Question: My GUI shows the vehicles in my , and vehicles that I want to set in two different (classes that extend JTable).
For availables I intend that these vehicles can be observed from an (third-part software).
Both the tables show the descriptions of Vehicles in the rows...for this I have created and classes.
The Vehicle class is an abstract class and his subclasses are: Car, Truck, Trailer, etc. .
You can see a snapshot of my software:

My problems are these:
In my current implementation I don't think of manage really good the . You can see in VehicleTableModel (fire...() methods) and in ShipperAgentGUI (coordinators and listeners). I think I have partially resolved this problem with the use of the inner class for the updates between tables, but I don't know how optimize these.
For example in case of delete or update of a row I make ; ... the WHOLE table...
...another way?
ShipperAgentGUI.java
'''
public class ShipperAgentGUI extends JFrame implements ActionListener {
// Graphics variables..
// bla bla...
// Headers, TableModels, JTables for the tables
private COLUMNS[] parkModelHeader = {COLUMNS.IMAGE_COLUMN, COLUMNS.TARGA_COLUMN,
COLUMNS.CAR_TYPE_COLUMN, COLUMNS.MARCA_COLUMN, COLUMNS.STATE_COLUMN, COLUMNS.PTT_COLUMN };
private COLUMNS[] availablesModelHeader = {COLUMNS.IMAGE_COLUMN, COLUMNS.TARGA_COLUMN,
COLUMNS.CAR_TYPE_COLUMN, COLUMNS.MARCA_COLUMN };
private VehicleTableModel parkModel = new VehicleTableModel(parkModelHeader);
private VehicleTableModel availablesModel = new VehicleTableModel(availablesModelHeader);
private VehicleTable parkTable;
private VehicleTable availablesTable;
// My third-part software, a JADE agent:
protected ShipperAgent shipperAgent;
// --------------------------------------------------------------------------
// CONSTRUCTOR
ShipperAgentGUI(ShipperAgent agent) {
shipperAgent = agent; // valorizes the agent
setTitle("Shipper Agent: "+agent.getLocalName()+" GUI");
// graphic bla bla...
// Park Table and Available Table:
parkTable = new VehicleTable(parkModel);
// bla bla...
availablesTable = new VehicleTable(availablesModel);
// bla bla...
// JButtons: add/remove vehicle in Park Table and Available Table
btnPM_plus = new JButton();
btnPM_plus.setToolTipText("Add vehicle");
btnPM_plus.setIcon(...);
btnPM_plus.setActionCommand("+park");
btnPM_plus.addActionListener(this);
// similar things for other three buttons:
// remove from parkTable, add and remove from availablesTable
//bla bla...
// Data from agent:
Vector<Vehicle> veicoli = shipperAgent.getVehicles();
Iterator<Vehicle> I = veicoli.iterator();
while (I.hasNext()){
addVehicle(parkCoordinator, I.next());
}
showGui();
}
///////////////////////////////////////////////////////////////////////
// Methods:
public void showGui() {
// bla bla
}
//////////////////////////////////////////////
// actionPerformed method
@Override
public void actionPerformed(ActionEvent e) {
switch (e.getActionCommand()) {
case "+park": {
new InsertVehicleJDialog(this, parkCoordinator);
} break;
case "-park": {
int selectedRow = parkTable.getSelectedRow();
if (selectedRow != -1)
removeVehicle(parkCoordinator, selectedRow);
} break;
case "+available": {
int selectedRow = parkTable.getSelectedRow();
if (selectedRow != -1){
addVehicle(availablesCoordinator, parkModel.getVehicleAt(selectedRow));
}
} break;
case "-available": {
int selectedRow = availablesTable.getSelectedRow();
if (selectedRow != -1)
removeVehicle(availablesCoordinator, selectedRow);
} break;
}
}
///////////////////////////////////////
// Add/Remove vehicle methods:
void addVehicle(Coordinator coordinator, Vehicle v) {
coordinator.notifyAndAddRow(v);
}
// mhm...
void removeVehicle(Coordinator coordinator, Vehicle v) {
int row = coordinator.indexOf(v);
if (row!=-1)
coordinator.notifyAndDeleteRow(row);
}
void removeVehicle(Coordinator coordinator, int index) {
coordinator.notifyAndDeleteRow(index);
}
// on dispose, delete the agent
public void dispose() {
super.dispose();
shipperAgent.doDelete();
}
///////////////////////////////////////
// INNER CLASS COORDINATOR:
protected abstract class Coordinator {
private VehicleTableModel tableModel;
public Coordinator(VehicleTableModel tm) {
tableModel = tm;
notifyRowUpdated();
}
public abstract void notifyAndAddRow(Vehicle vehicle);
public abstract void notifyAndDeleteRow(int rowIndex);
public abstract void notifyRowUpdated();
public int indexOf(Vehicle v) {
return tableModel.indexOf(v);
}
boolean vehicleExists(Vehicle vehicle){
int bool = indexOf(vehicle);
if (bool==-1) return false;
else return true;
}
}
// Coordinator for parkTable
Coordinator parkCoordinator = new Coordinator(parkModel) {
@Override
public void notifyAndAddRow(final Vehicle vehicle) {
if (!vehicleExists(vehicle)){ // is this the right control? Or in VehicleTableModel ?
shipperAgent.newTruck(vehicle.getPlate());
SwingUtilities.invokeLater(new Runnable() {
@Override
public void run() {
parkModel.addRow(vehicle);
if (vehicle.getState().equals(Stato.DISPONIBILE))
availablesModel.addRow(vehicle);
// or with availablesCoordinator.notifyAndAddRow(vehicle) ?
// or with addVehicle(availablesCoordinator, vehicle) ?
// or with a kind of listener on vehicle's state ?
}
});
}
}
@Override
public void notifyAndDeleteRow(final int rowIndex) {
final Vehicle v = parkModel.getVehicleAt(rowIndex);
removeVehicle(availablesCoordinator, v); // Remove also from the "availables"
shipperAgent.removeTruck(v.getPlate());
SwingUtilities.invokeLater(new Runnable() {
@Override
public void run() {
parkModel.removeRow(rowIndex);
}
});
}
@Override
public void notifyRowUpdated() {
parkModel.addTableModelListener(new TableModelListener() {
public void tableChanged(TableModelEvent e) {
switch (e.getType()) {
case (TableModelEvent.DELETE):
parkTable.repaint();
break;
case (TableModelEvent.UPDATE):
int row = e.getLastRow();
Vehicle v = parkModel.getVehicleAt(row);
if (v.getState().equals(Stato.DISPONIBILE)){
addVehicle(availablesCoordinator, v);
availablesTable.repaint();
} else
removeVehicle(availablesCoordinator, v);
parkTable.repaint();
break;
}
}
});
}
};
// Coordinator for availablesTable
Coordinator availablesCoordinator = new Coordinator(availablesModel) {
@Override
public void notifyAndAddRow(final Vehicle vehicle) {
if (!vehicleExists(vehicle)){ // is this the right control? Or in VehicleTableModel ?
vehicle.setStato(Stato.DISPONIBILE);
parkTable.repaint();
shipperAgent.activateTruck(vehicle.getPlate());
SwingUtilities.invokeLater(new Runnable() {
@Override
public void run() {
availablesModel.addRow(vehicle);
}
});
}
}
@Override
public void notifyAndDeleteRow(final int rowIndex) {
Vehicle v = availablesModel.getVehicleAt(rowIndex);
if (v!=null){
v.setStato(Stato.NON_DISPONIBILE); // mhm
shipperAgent.deactivateTruck(v.getPlate());
SwingUtilities.invokeLater(new Runnable() {
@Override
public void run() {
availablesModel.removeRow(rowIndex);
}
});
}
}
@Override
public void notifyRowUpdated() {
availablesModel.addTableModelListener(new TableModelListener() {
public void tableChanged(TableModelEvent e) {
switch (e.getType()) {
case (TableModelEvent.DELETE):
parkTable.repaint();
break;
case (TableModelEvent.UPDATE):
parkTable.repaint();
break;
}
}
});
}
};
}
'''
VehicleTableModel.java
'''
public class VehicleTableModel extends AbstractTableModel {
private ArrayList<Vehicle> vehicles ;
private COLUMNS[] header;
// possible column names:
public enum COLUMNS {
IMAGE_COLUMN,
TARGA_COLUMN,
CAR_TYPE_COLUMN,
MARCA_COLUMN,
STATE_COLUMN,
PTT_COLUMN,
};
///////////////////////////////////////////////////////
// Constructor:
public VehicleTableModel(COLUMNS[] headerTable) {
this.vehicles = new ArrayList<Vehicle>();
this.header = headerTable;
}
///////////////////////////////////////////////////////
// obligatory override methods (from AbstractTableModel):
@Override
public int getColumnCount() {
return header.length;
}
@Override
public int getRowCount() {
return vehicles.size();
}
@Override
public Object getValueAt(int row, int col) {
Object value = "?";
Vehicle v = vehicles.get(row);
if (v!=null) {
COLUMNS column = header[col];
switch (column) {
case IMAGE_COLUMN:
value = VehicleUtils.findImageByColumnCarType(v.getType());
break;
case TARGA_COLUMN:
value = v.getPlate();
break;
case CAR_TYPE_COLUMN:
value = VehicleUtils.findStringByColumnCarType(v.getType());
break;
// other cases... bla bla...
}
}
return value;
}
///////////////////////////////////////////////////////
// My methods:
public void addRow(Vehicle vehicle) {
vehicles.add(vehicle);
fireTableRowsInserted(0, getRowCount()); // is right?
}
/*public boolean removeRow(Vehicle vehicle) {
boolean flag = vehicles.remove(vehicle);
fireTableRowsDeleted(0, getRowCount()); // is right?
return flag;
}*/
public void removeRow(int row) {
vehicles.remove(row);
fireTableRowsDeleted(row, row); // is right?
}
public Vehicle getVehicleAt(int row) {
return vehicles.get(row);
}
public int indexOf(Vehicle v){
return vehicles.indexOf(v);
}
// found the corresponding column index
public int findColumn(COLUMNS columnName) {
for (int i=0; i<getColumnCount(); i++)
if (columnName.equals(header[i]))
return i;
return -1;
}
// a value in that column exist in the table?
private boolean controllIfExist(Object value, int col) {
boolean bool = false;
for (int i=0; i<getRowCount();i++){
if (value.equals(getValueAt(i, col))){
bool=true;
break;
}
}
return bool;
}
public int getColumnIndex(COLUMNS column){
for(int i=0;i<header.length;i++){
if (column.equals(header[i])){
return i;
}
}
return -1;
}
///////////////////////////////////////////////////////
// other methods (from AbstractTableModel) to override:
@Override
public Class<?> getColumnClass(int col) {
Class<?> c;
COLUMNS column = header[col];
if (column.equals(COLUMNS.IMAGE_COLUMN))
c = ImageIcon.class;
else if (column.equals(COLUMNS.STATE_COLUMN))
c = JComboBox.class;
else c = super.getColumnClass(col);
return c;
}
@Override
public String getColumnName(int col) {
COLUMNS column = header[col];
if (column.equals(COLUMNS.IMAGE_COLUMN))
return " ";
else if (column.equals(COLUMNS.TARGA_COLUMN))
return "Targa";
// others... bla bla...
return super.getColumnName(col);
};
@Override
public boolean isCellEditable(int row, int col) {
return true;
}
@Override
public void setValueAt(Object value, int row, int col) {
Vehicle v = vehicles.get(row);
boolean flag = false;
if (v!=null) {
COLUMNS column = header[col];
switch (column) {
case TARGA_COLUMN:
if (!v.getPlate().equals(value)){
if (!controllIfExist(value, col)){ // mhm...
v.setPlate((String) value);
flag = true;
}
}
break;
case MARCA_COLUMN:
if (!v.getMark().equals(value)){
v.setMark((String) value);
flag = true;
}
break;
// others ... bla bla...
}
// update ONLY if necessary:
if (flag) fireTableRowsUpdated(row, row); // is right?
}
}
}
'''
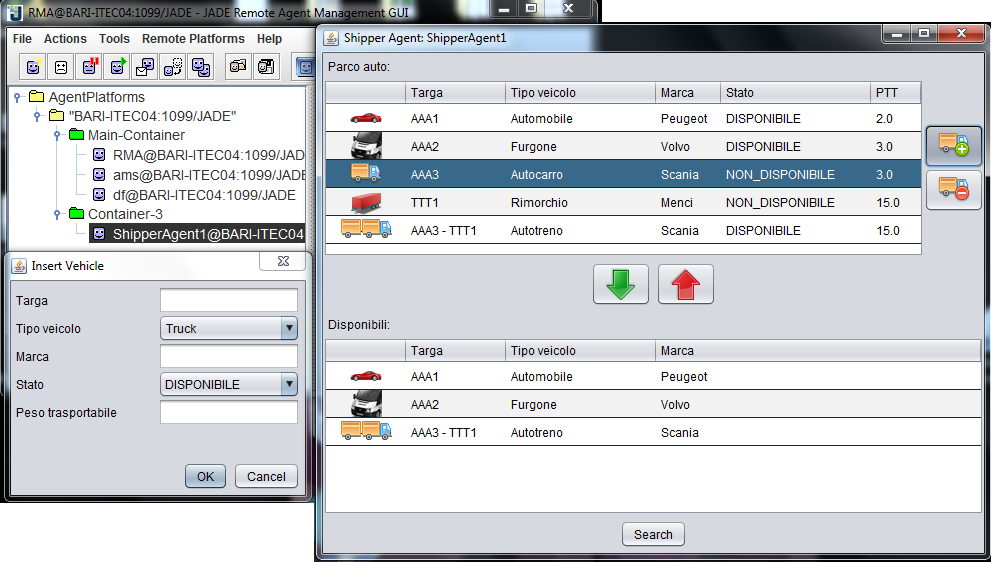
Answer: The whole matter starts at 'TableModel' implementation, so let's take a look to it:
'''
public class VehicleTableModel extends AbstractTableModel {
private ArrayList<Vehicle> vehicles;
// Most of your code here, didn't examine it closer though
public void addRow(Vehicle vehicle) {
int rowIndex = vehicles.size();
vehicles.add(vehicle);
fireTableRowsInserted(rowIndex, rowIndex); // just notify last row == vehicles.size() == getRowCount()
}
public void removeRow(int row) {
vehicles.remove(row);
fireTableRowsDeleted(row, row); // is right? yes, it looks ok.
}
@Override
public void setValueAt(Object value, int row, int col) {
Vehicle v = vehicles.get(row);
if (v != null) {
COLUMNS column = header[col];
switch (column) {
case TARGA_COLUMN:...; break;
case MARCA_COLUMN:...; break;
// others...
}
fireTableCellUpdated(row, column); // this is the appropriate fire method.
}
}
/**
* Convenience method to notify if a vehicle was updated in
* the outside, not through setValueAt(...).
*/
public void notifyVehicleUpdated(Vehicle vehicle) {
Vehicle[] elements = (Vehicles[])vehicles.toArray();
for (int i = 0; i < elements.length; i++) {
if (elements[i] == vehicle) {
fireTableRowsUpdated(i, i);
}
}
}
}
'''
Some other hints:
- use 'repaint()' nor 'updateUI()' to refresh table's data. It's table model responsibility to notify the view about the right event.- use 'fireTableDataChanged()' (as someone suggested) unless the table model data has changed. There are appropriate 'fireXxxx()' methods for rows, columns and cells changes.- As far as I understand the problem, both tables share the vehicles list and thus you have to keep them in synch. If so, I'm wondering why do you need two different table models? If the only reason is the status available/parked (mutually exclusive) then you can have a single table model shared along two tables and apply different filters accordingly to the vehicle's status. On status field update, both tables will be notified and vehicle will be from one table to another.
## Update
Some time ago in a comment to <URL>' to 'Coordinator' abstract class seemed to be appropriated to solve the synchronization matter between both tables.
But now I think the best approach is sharing the same table model along with the two tables and filtering the second table based on vehicle's status: if available (DISPONIBILE) then show it, if not then hide it.
This way on both row update and row delete both tables will be notified and will act accordingly. On cell update we can add a TableModelListener to the model that applies a filter on second table, showing available vehicles and hidding non available ones. Not to mention that 'Coordinator' abstract class will remain simple and keep its original purpose: notify the third-party agent on row updates/deletes.
So please take a look to the code example below (sorry for the extension). Some notes:
- 'Vehicle'- 'DataObjectTableModel'<URL>- 'Coordinator'-
### Code example
'''
import java.awt.BorderLayout;
import java.awt.event.ActionEvent;
import java.util.Arrays;
import javax.swing.AbstractAction;
import javax.swing.Action;
import javax.swing.DefaultRowSorter;
import javax.swing.JButton;
import javax.swing.JFrame;
import javax.swing.JPanel;
import javax.swing.JScrollPane;
import javax.swing.JTable;
import javax.swing.ListSelectionModel;
import javax.swing.RowFilter;
import javax.swing.SwingUtilities;
import javax.swing.event.TableModelEvent;
import javax.swing.event.TableModelListener;
import javax.swing.table.TableColumnModel;
public class DemoSharedTableModel {
private DataObjectTableModel<Vehicle> model;
private JTable table1, table2;
private Action addAction, removeAction;
private void createAndShowGui() {
String[] columnIdentifiers = new String[] {
"Plates",
"Description",
"Available"
};
model = new DataObjectTableModel<Vehicle>(Arrays.asList(columnIdentifiers)) {
@Override
public Class<?> getColumnClass(int columnIndex) {
switch (columnIndex) {
case 0:
case 1: return String.class;
case 2: return Boolean.class;
}
return super.getColumnClass(columnIndex);
}
@Override
public boolean isCellEditable(int rowIndex, int columnIndex) {
return columnIndex == 2;
}
@Override
public Object getValueAt(int rowIndex, int columnIndex) {
Vehicle vehicle = getDataObject(rowIndex);
switch (columnIndex) {
case 0 : return vehicle.getPlates();
case 1: return vehicle.getDescription();
case 2: return vehicle.isAvailable();
default: throw new ArrayIndexOutOfBoundsException(columnIndex);
}
}
@Override
public void setValueAt(Object aValue, int rowIndex, int columnIndex) {
if (columnIndex == 2) {
Vehicle vehicle = getDataObject(rowIndex);
vehicle.setAvailable((Boolean)aValue);
fireTableCellUpdated(rowIndex, columnIndex);
} else {
throw new UnsupportedOperationException("Unsupported for column " + columnIndex);
}
}
};
model.addRow(new Vehicle("AAA1", "Car - Peugeot", true));
model.addRow(new Vehicle("AAA2", "Truck - Volvo", true));
model.addRow(new Vehicle("AAA3", "Car - Ford", false));
model.addRow(new Vehicle("AAA4", "Car - Mercedes-Benz", false));
model.addRow(new Vehicle("AAA5", "Car - Ferrari", true));
model.addTableModelListener(new TableModelListener() {
@Override
public void tableChanged(TableModelEvent e) {
if (e.getType() == TableModelEvent.UPDATE) {
DemoSharedTableModel.this.applyFilterOnSecondTable();
}
}
});
table1 = new JTable(model);
table1.setAutoCreateRowSorter(true);
table1.setSelectionMode(ListSelectionModel.SINGLE_SELECTION);
table2 = new JTable(model);
table2.setAutoCreateRowSorter(true);
table2.setSelectionMode(ListSelectionModel.SINGLE_SELECTION);
// Make third column not visible
TableColumnModel columnModel = table2.getColumnModel();
columnModel.removeColumn(columnModel.getColumn(2));
applyFilterOnSecondTable();
addAction = new AbstractAction("+") {
@Override
public void actionPerformed(ActionEvent e) {
model.addRow(new Vehicle("new", "default text", true));
}
};
removeAction = new AbstractAction("-") {
@Override
public void actionPerformed(ActionEvent e) {
int viewIndex = table1.getSelectedRow();
if (viewIndex != -1) {
int modelIndex = table1.convertRowIndexToModel(viewIndex);
model.deleteRow(modelIndex);
}
setEnabled(model.getRowCount() > 0);
}
};
JPanel buttonsPanel = new JPanel();
buttonsPanel.add(new JButton(addAction));
buttonsPanel.add(new JButton(removeAction));
JPanel content = new JPanel(new BorderLayout(8, 8));
content.add(new JScrollPane(table1), BorderLayout.WEST);
content.add(buttonsPanel, BorderLayout.CENTER);
content.add(new JScrollPane(table2), BorderLayout.EAST);
JFrame frame = new JFrame("Demo");
frame.setDefaultCloseOperation(JFrame.DISPOSE_ON_CLOSE);
frame.add(content);
frame.pack();
frame.setLocationByPlatform(true);
frame.setVisible(true);
}
private void applyFilterOnSecondTable() {
DefaultRowSorter sorter = (DefaultRowSorter)table2.getRowSorter();
sorter.setRowFilter(new RowFilter() {
@Override
public boolean include(RowFilter.Entry entry) {
Vehicle vehicle = model.getDataObject((Integer)entry.getIdentifier());
return vehicle.isAvailable();
}
});
}
class Vehicle {
private String plates, description;
private Boolean available;
public Vehicle(String plates, String description, Boolean available) {
this.plates = plates;
this.description = description;
this.available = available;
}
public String getPlates() {
return plates;
}
public void setPlates(String plates) {
this.plates = plates;
}
public String getDescription() {
return description;
}
public void setDescription(String description) {
this.description = description;
}
public Boolean isAvailable() {
return available;
}
public void setAvailable(Boolean available) {
this.available = available;
}
}
public static void main(String[] args) {
SwingUtilities.invokeLater(new Runnable() {
@Override
public void run() {
new DemoSharedTableModel().createAndShowGui();
}
});
}
}
'''
### Screenshot
Note that in second table only available vehicles are displayed.